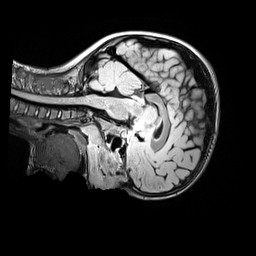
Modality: FLAIR
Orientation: sagittal
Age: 10
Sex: male
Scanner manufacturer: siemens
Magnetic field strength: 3 T
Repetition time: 5 s
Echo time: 0.388 s